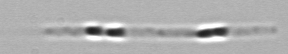
Label: Leptocylindrus